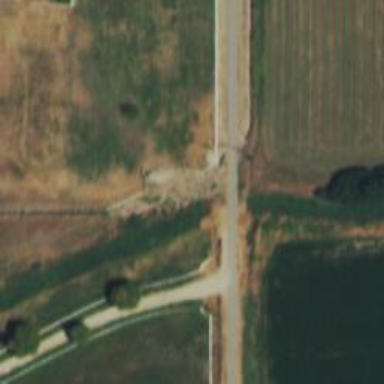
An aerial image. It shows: Culvert underpass for canal.